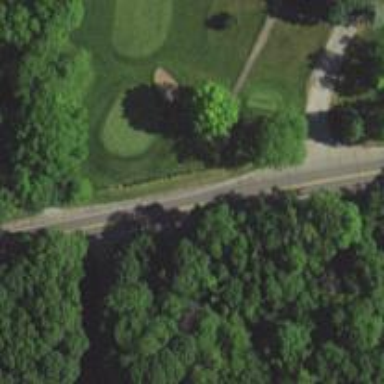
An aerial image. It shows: Service road used as golf cart path.